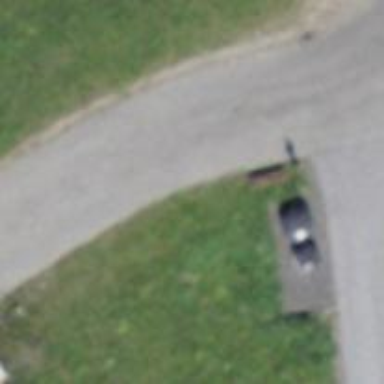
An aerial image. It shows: Brown bench.